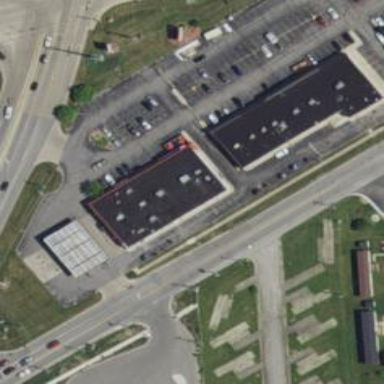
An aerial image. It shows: Commercial building.